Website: bh-photo
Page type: payment
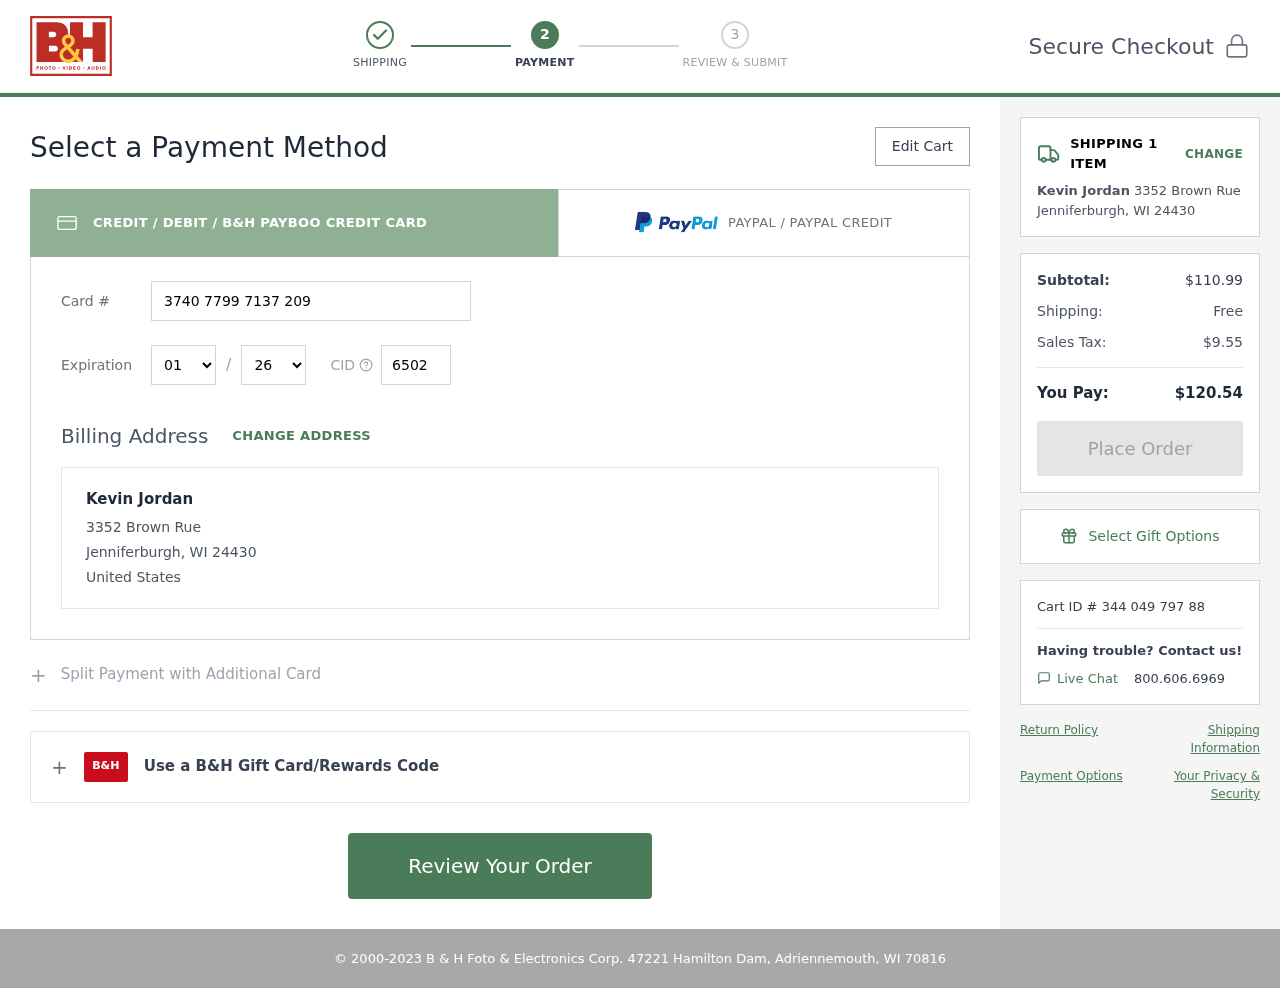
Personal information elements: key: PII_CARD_CVV
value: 6502
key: PII_CARD_EXPIRY_MONTH
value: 01
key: PII_CARD_EXPIRY_YEAR
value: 26
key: PII_CARD_NUMBER
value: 3740 7799 7137 209
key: PII_CITY_STATE_ZIP
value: Jenniferburgh, WI 24430
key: PII_COUNTRY
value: United States
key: PII_FULLNAME
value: Kevin Jordan
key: PII_STREET
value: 3352 Brown Rue
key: PII_FULLNAME2
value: Kevin Jordan
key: PII_STREET2
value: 3352 Brown Rue
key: PII_CITY_STATE_ZIP2
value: Jenniferburgh, WI 24430
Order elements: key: ORDER_NUM_ITEMS
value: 1
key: ORDER_SUBTOTAL
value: $110.99
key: ORDER_SHIPPING_COST
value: Free
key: ORDER_TAX
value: $9.55
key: ORDER_TOTAL
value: $120.54
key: ORDER_ID
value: Cart ID # 344 049 797 88